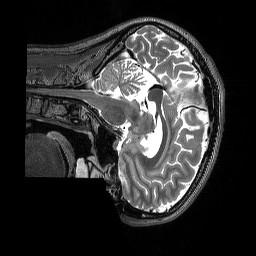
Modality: T2w
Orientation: sagittal
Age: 40
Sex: female
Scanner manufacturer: siemens
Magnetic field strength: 3 T
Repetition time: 3.2 s
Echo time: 0.564 s